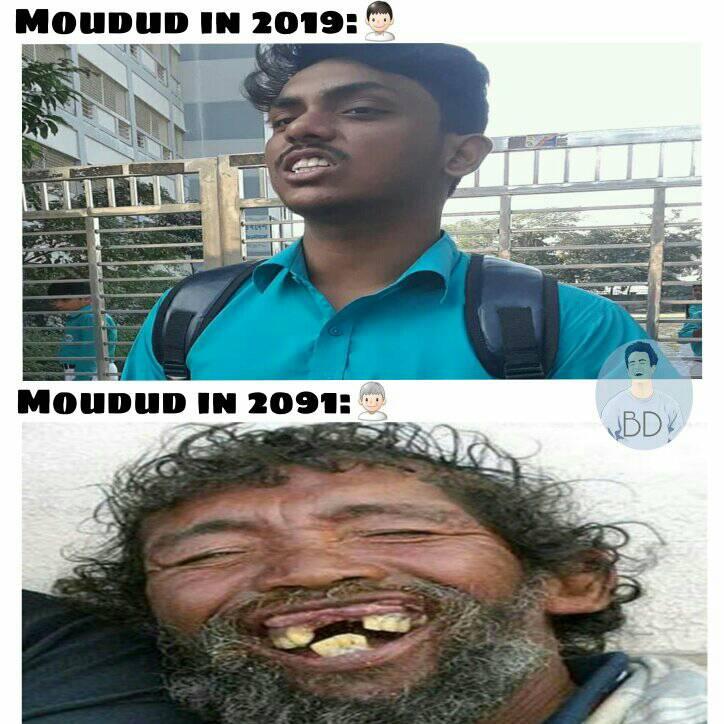
Caption: MOUDUD IN 2019:     MOUDUD IN 2091:
Label: hate